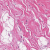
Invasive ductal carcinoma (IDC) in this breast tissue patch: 0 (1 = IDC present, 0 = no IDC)